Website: lowes
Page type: account-selection
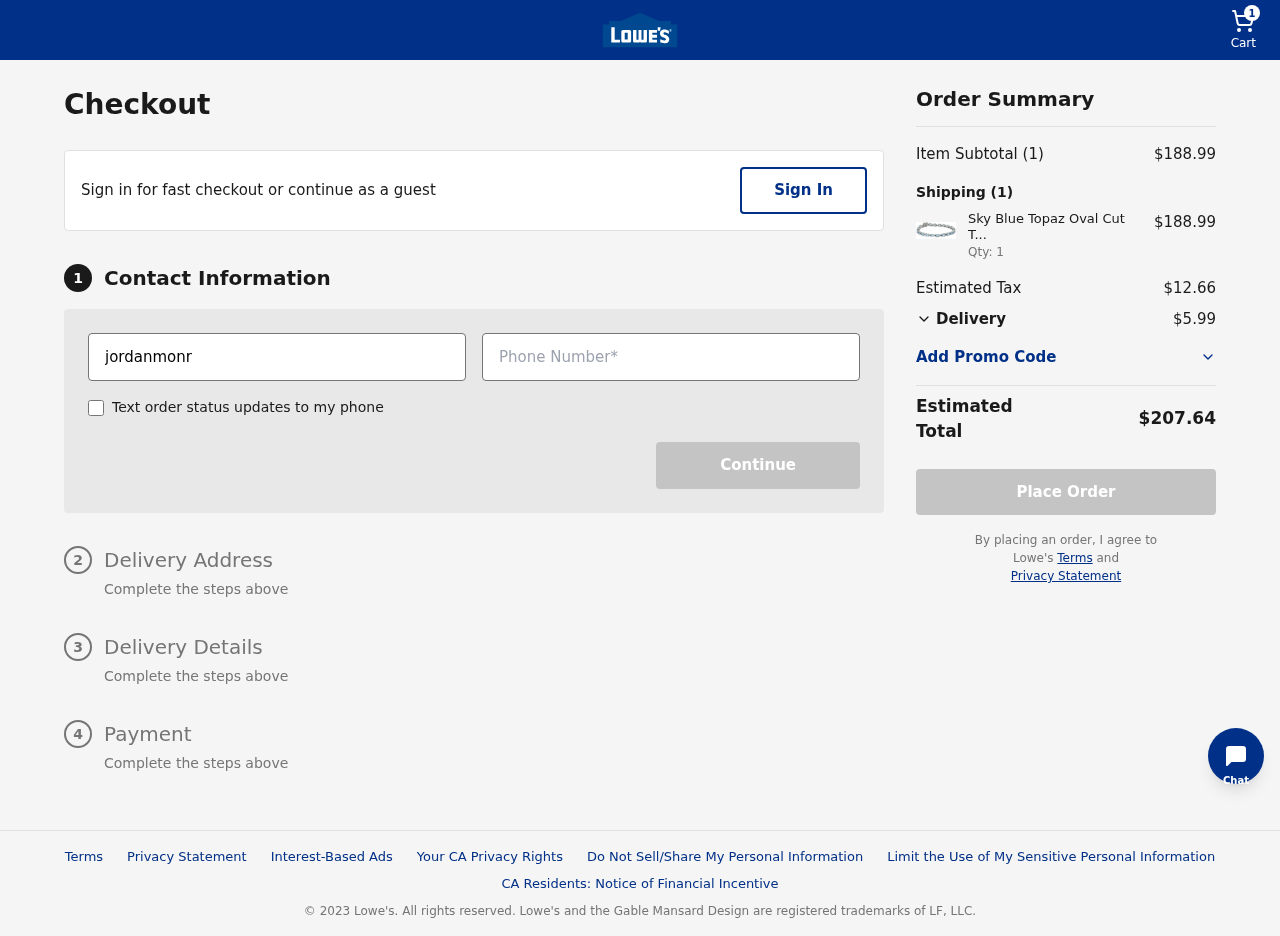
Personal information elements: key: PII_EMAIL
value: jordanmonroe@yahoo.com
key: PII_PHONE
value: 3134949131
Product elements: key: PRODUCT1_NAME
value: Sky Blue Topaz Oval Cut Tennis Bracelet in Sterling Silver (11.5 cttw)
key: PRODUCT1_PRICE
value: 188.99
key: PRODUCT1_QUANTITY
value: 1
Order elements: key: ORDER_NUM_ITEMS
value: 1
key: ORDER_SUBTOTAL
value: $188.99
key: ORDER_TAX
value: $12.66
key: ORDER_SHIPPING_COST
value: $5.99
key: ORDER_TOTAL
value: $207.64